Question: I want to summarize my dataset by certain columns (Client, Year, LoS, and Country)

But I don't get this when I use group_by, and then summarize, I get only partial summarization...
What am I doing wrong?
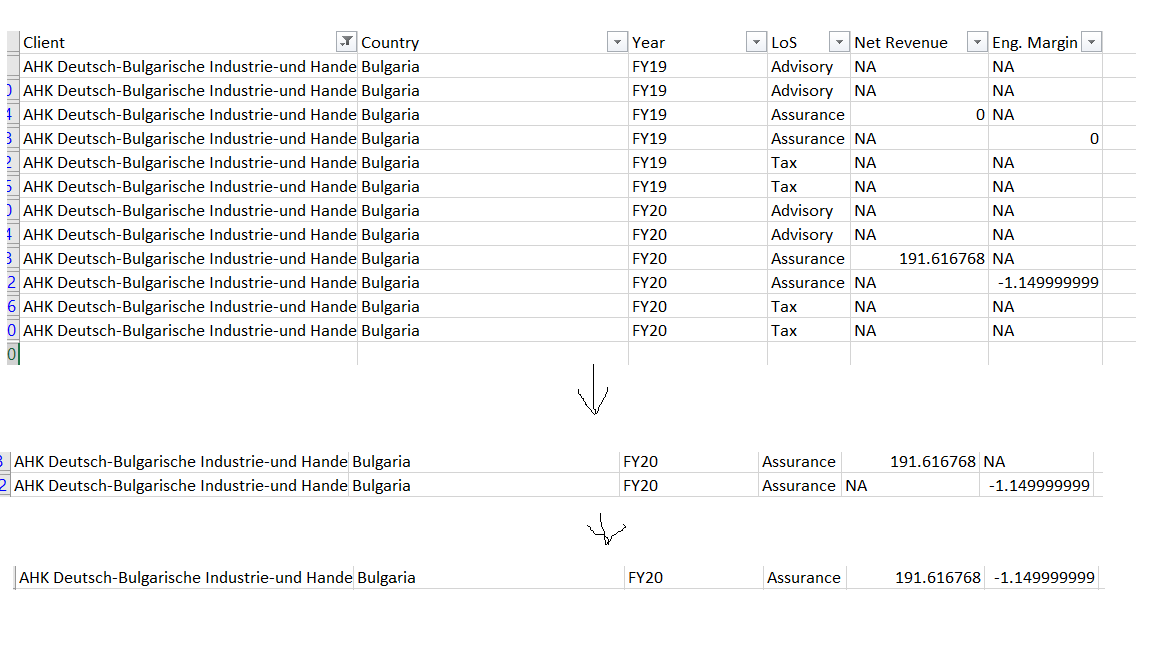
Answer: I think this should do the trick
'''
library(plyr)
ddply(data, .(Client, Year, LoS, Country), function(x){colSums(x[,5:6]))}
'''